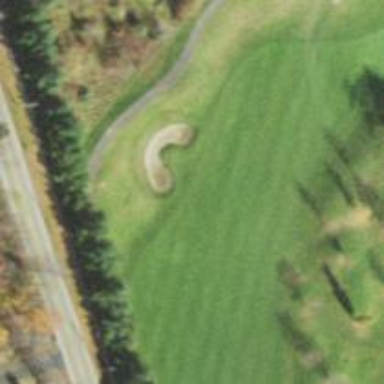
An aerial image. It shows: View of golf hole.